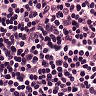
Metastatic tissue present: no